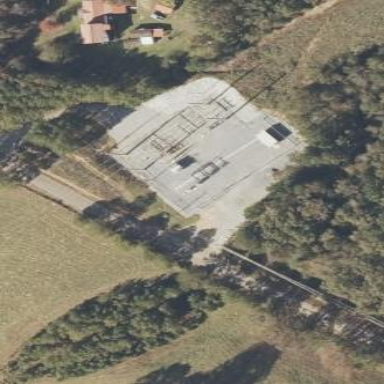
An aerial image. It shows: Distribution level power substation enclosed by fence.